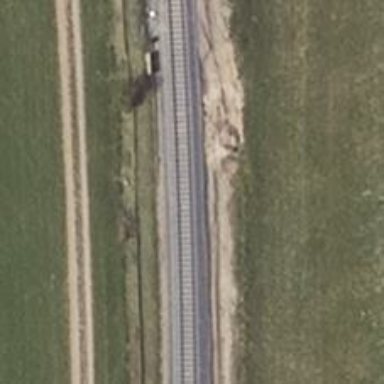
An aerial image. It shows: Railway track.